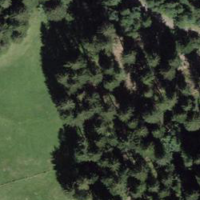
EUNIS habitat code: 43
Species observed at this site:
Vicia sepium